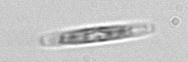
Label: pennate